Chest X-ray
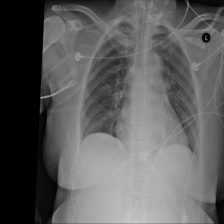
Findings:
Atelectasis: negative
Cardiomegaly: negative
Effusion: negative
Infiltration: negative
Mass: negative
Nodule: negative
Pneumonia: negative
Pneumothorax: negative
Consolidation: negative
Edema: negative
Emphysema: negative
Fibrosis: negative
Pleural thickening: negative
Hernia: negative